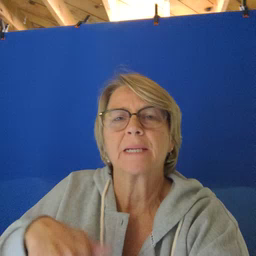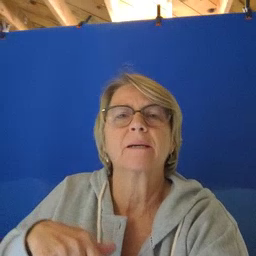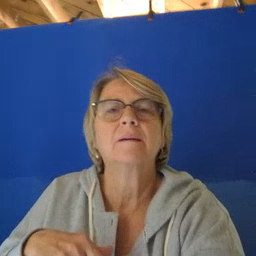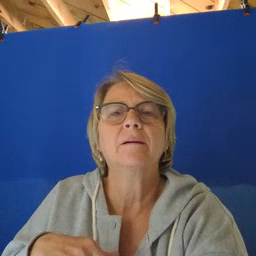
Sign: puppy